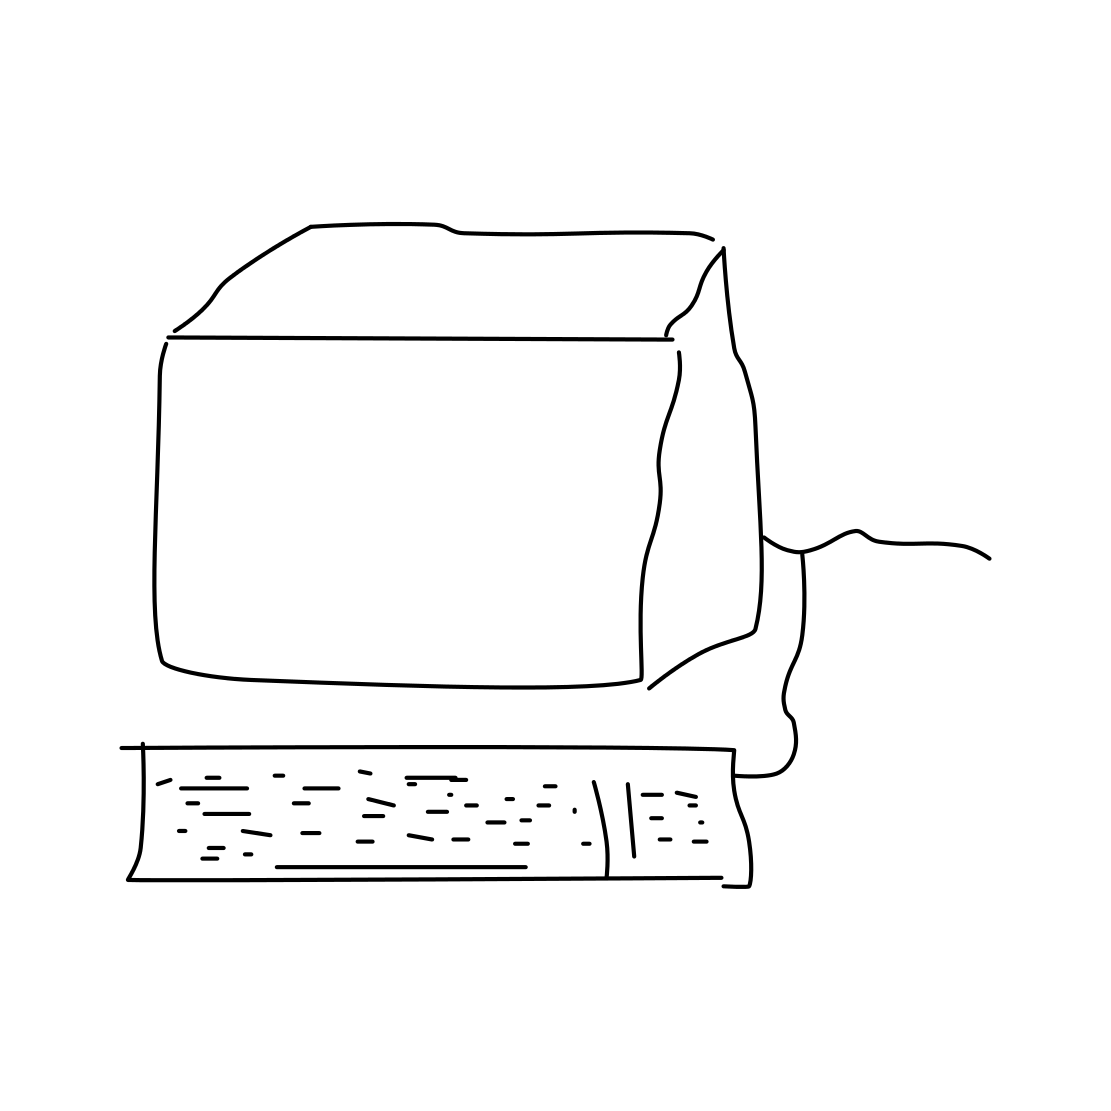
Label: computer monitor